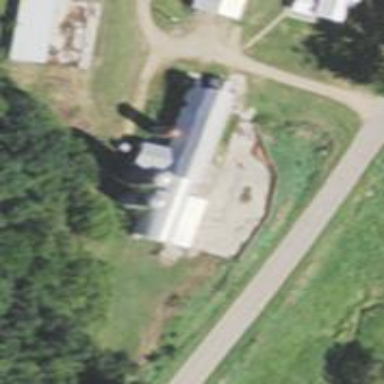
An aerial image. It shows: Silo.